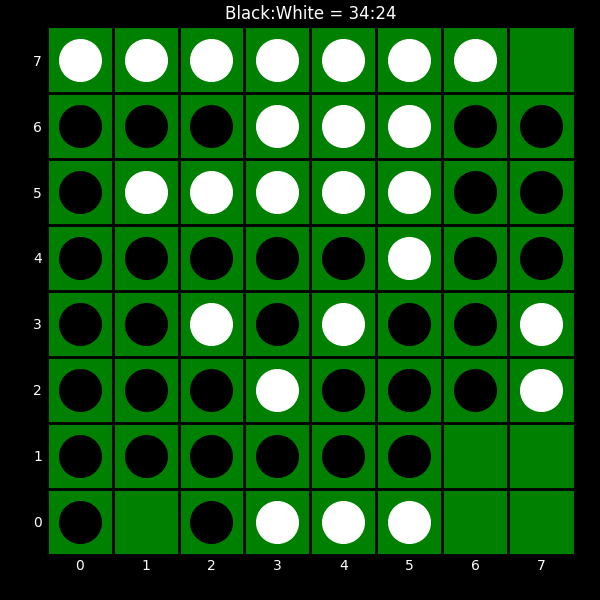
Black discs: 34
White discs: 24